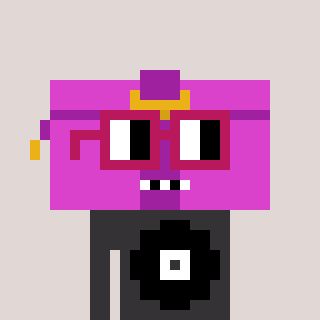
a pixel art character with square dark red glasses, a clutch-shaped head and a grayscale-colored body on a warm background